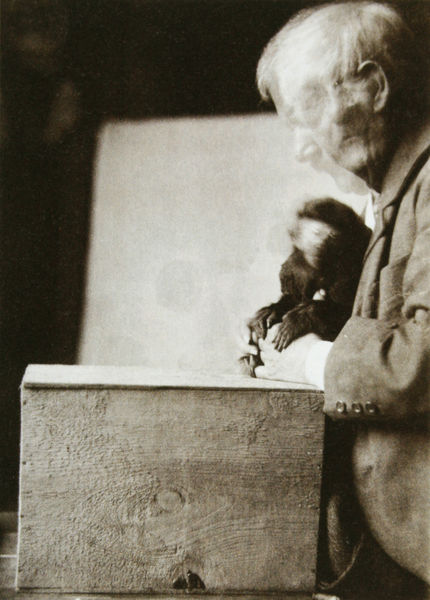
Titel: Gabriel von Max mit dem Kapuzineraffen Paly
Standort: München
Institution: Städtische Galerie im Lenbachhaus
Schlagwörter: mann, weiß, grau, hintergrund, holz, profil, schwarz, tier, jacke, halten, mensch, tod, tot, affe, tafel, knöpfe, jackett, jacket, unscharf, foto, fotografie, photographie, schwarzweiss, kiste, kasten, photo, maserung, verschwommen, astloch, äffchen, unschärfe, experiment, holzkiste, rohholz